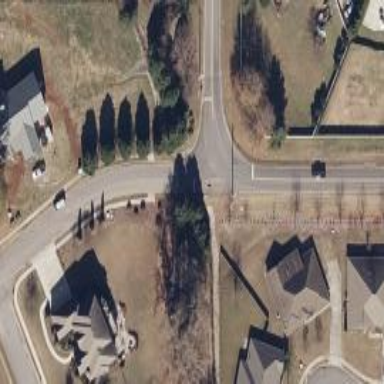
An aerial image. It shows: Road with stop sign.